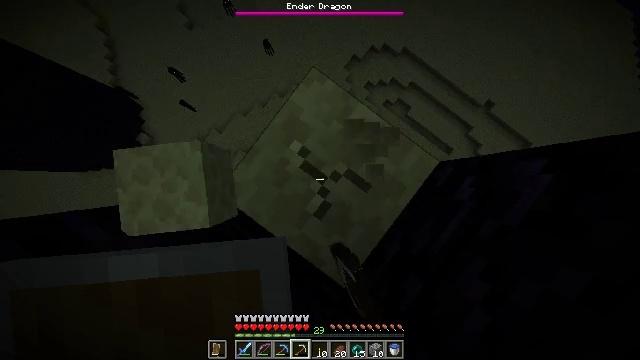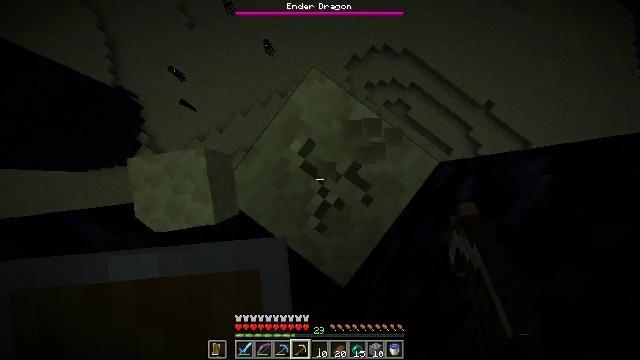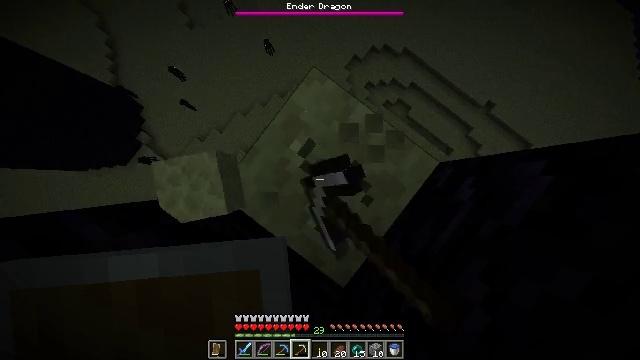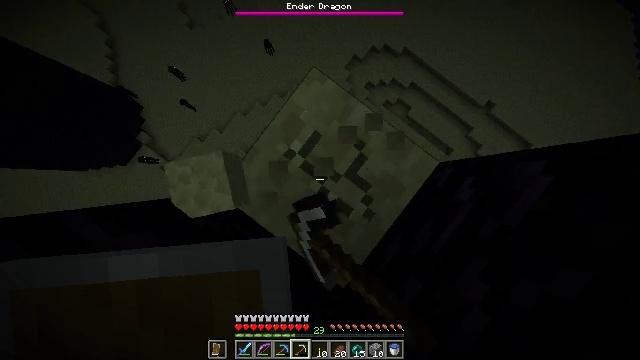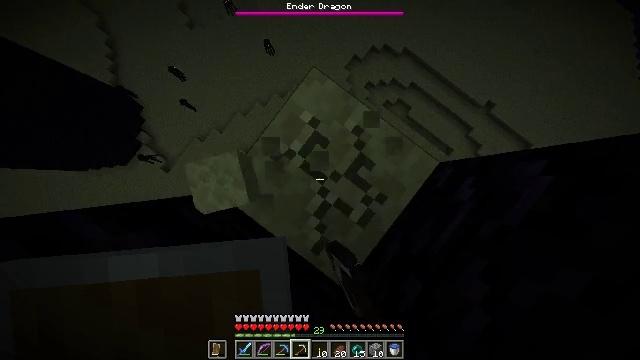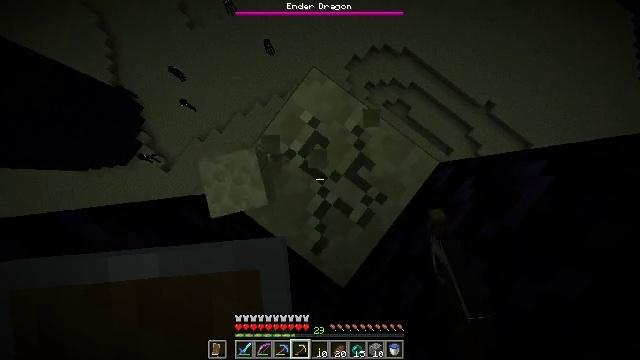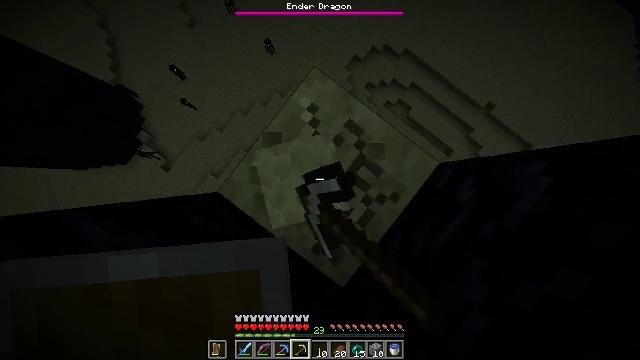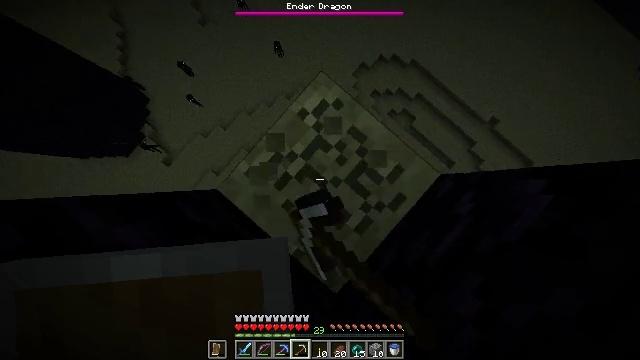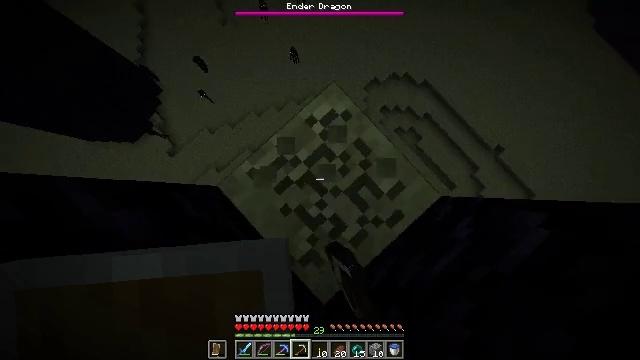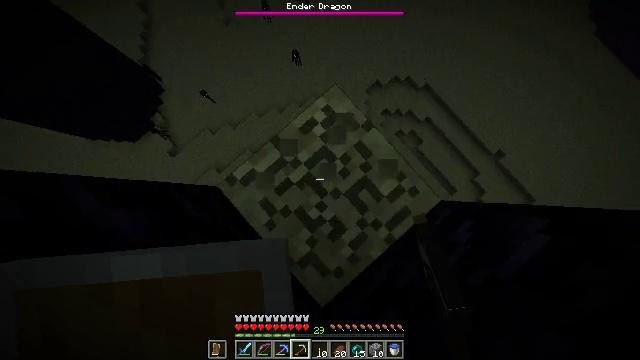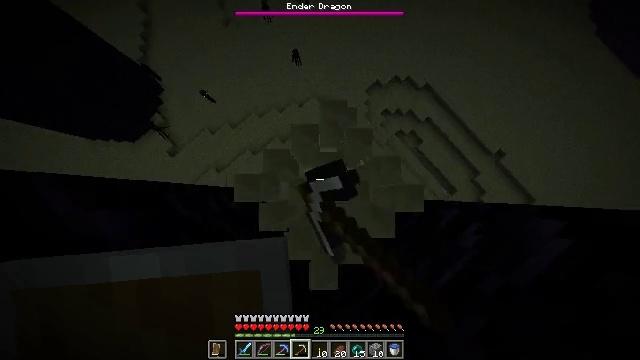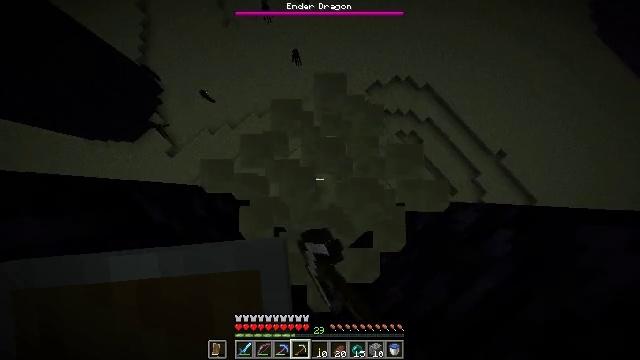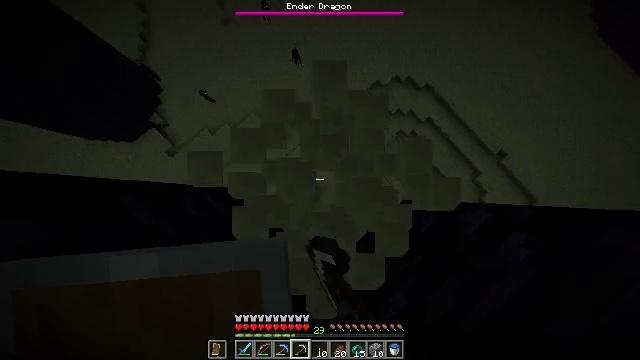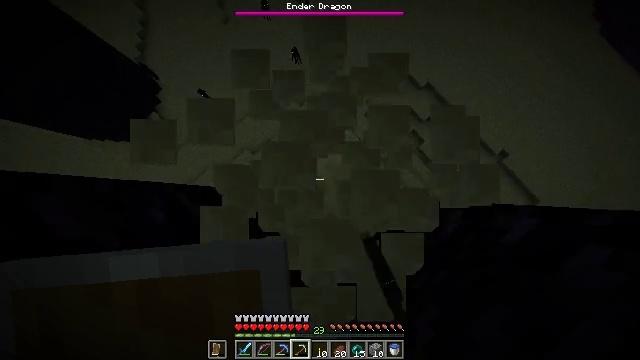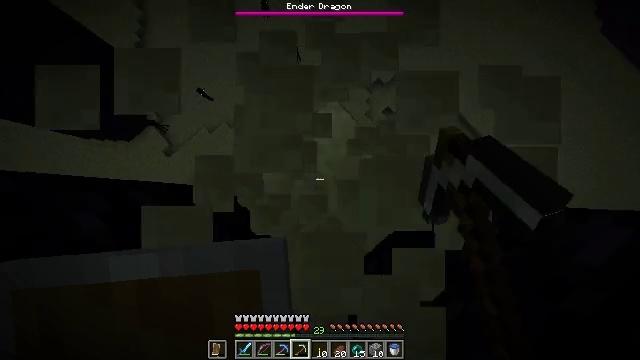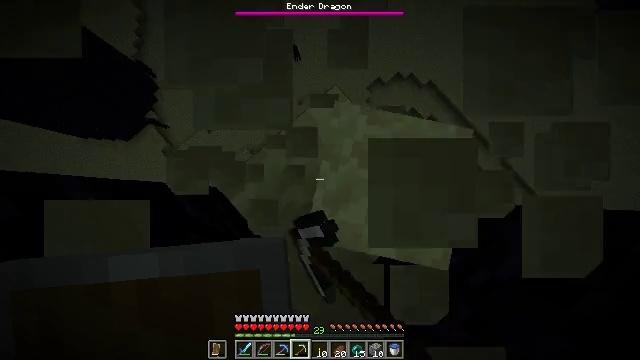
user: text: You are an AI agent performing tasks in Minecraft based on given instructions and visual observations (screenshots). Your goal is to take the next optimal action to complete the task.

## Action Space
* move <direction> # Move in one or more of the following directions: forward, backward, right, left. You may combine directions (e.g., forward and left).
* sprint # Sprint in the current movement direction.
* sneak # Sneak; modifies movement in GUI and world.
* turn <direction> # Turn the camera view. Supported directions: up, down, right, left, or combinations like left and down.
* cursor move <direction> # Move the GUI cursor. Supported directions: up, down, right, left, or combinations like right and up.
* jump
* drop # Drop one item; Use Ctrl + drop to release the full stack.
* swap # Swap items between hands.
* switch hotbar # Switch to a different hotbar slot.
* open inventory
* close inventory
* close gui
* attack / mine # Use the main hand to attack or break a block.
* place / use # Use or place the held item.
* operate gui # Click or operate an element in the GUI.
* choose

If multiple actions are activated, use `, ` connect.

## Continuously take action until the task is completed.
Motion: motion action
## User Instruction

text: Mine the end stone in the End dimension.
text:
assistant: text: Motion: attack / mine
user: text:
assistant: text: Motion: attack / mine
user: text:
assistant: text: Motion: attack / mine
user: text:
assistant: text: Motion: attack / mine
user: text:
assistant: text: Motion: attack / mine
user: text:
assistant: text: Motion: attack / mine
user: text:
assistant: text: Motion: turn left, attack / mine
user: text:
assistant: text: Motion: turn left and up, attack / mine
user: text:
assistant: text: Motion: attack / mine
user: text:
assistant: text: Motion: attack / mine
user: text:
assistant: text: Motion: attack / mine
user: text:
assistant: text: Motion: attack / mine
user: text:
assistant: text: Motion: attack / mine
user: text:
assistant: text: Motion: attack / mine
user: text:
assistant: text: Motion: attack / mine
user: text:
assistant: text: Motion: attack / mine
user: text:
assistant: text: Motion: turn left, attack / mine
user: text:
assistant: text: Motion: attack / mine
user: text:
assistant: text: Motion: attack / mine
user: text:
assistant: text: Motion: attack / mine
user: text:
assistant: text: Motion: attack / mine
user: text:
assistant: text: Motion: attack / mine
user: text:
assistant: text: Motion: attack / mine
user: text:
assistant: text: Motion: attack / mine
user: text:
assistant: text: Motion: attack / mine
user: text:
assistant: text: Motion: attack / mine
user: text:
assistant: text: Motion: attack / mine
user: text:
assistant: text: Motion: attack / mine
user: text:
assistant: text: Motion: attack / mine
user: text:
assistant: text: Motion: attack / mine